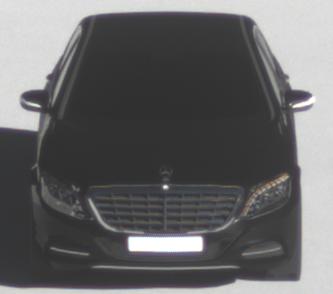
Make: Mercedes-Benz
Model: S 400 HYBRID
Detailed model: S-Class (222) Limousine
Model produced from: 2013/05
Model produced until: 2015/04
Doors: 4
Color: black
Road condition: dry road
Daytime: morning or afternoon
Contrast: high contrast